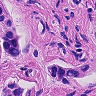
Metastatic tissue present: yes